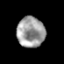
Tissue: prostate
Cell type: T cells
Senescence score: 0.3336
Nuclear area (px): 838
Mean DAPI intensity: 155.815